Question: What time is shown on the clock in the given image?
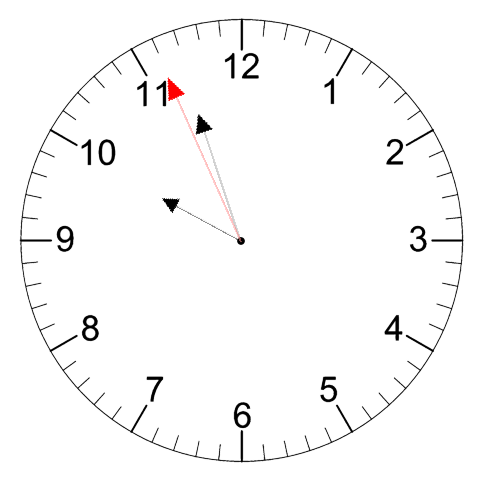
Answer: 09:56:56